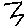
Label: zigzag